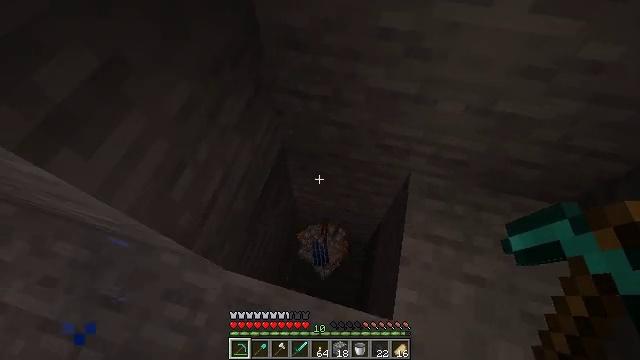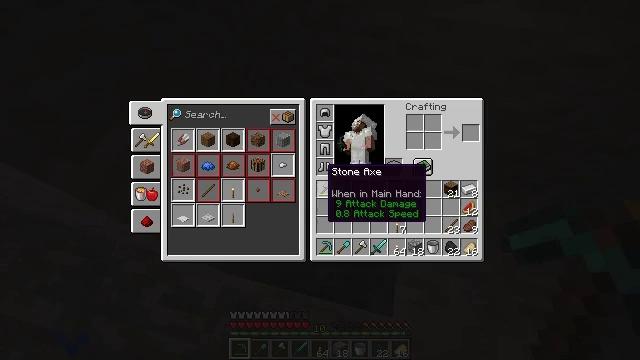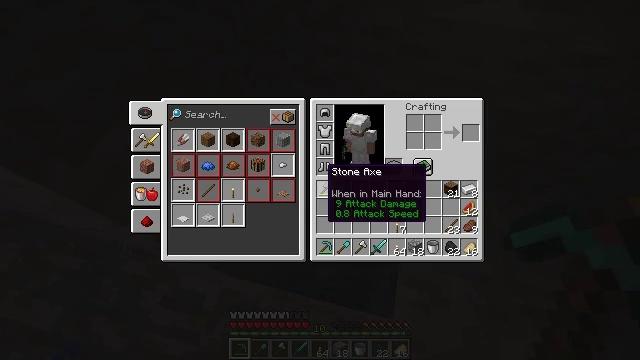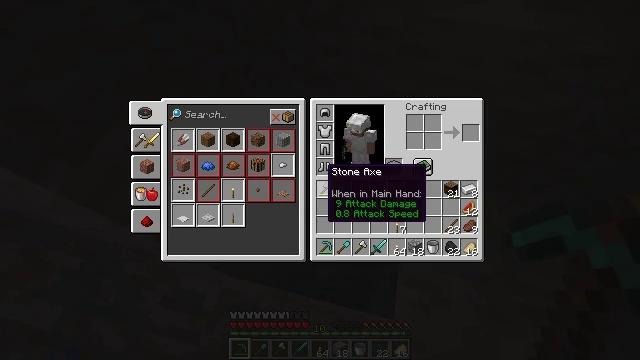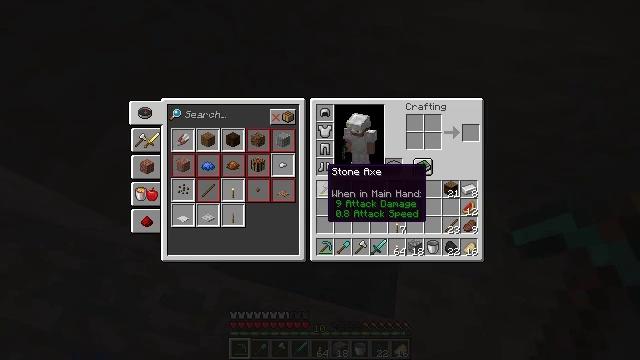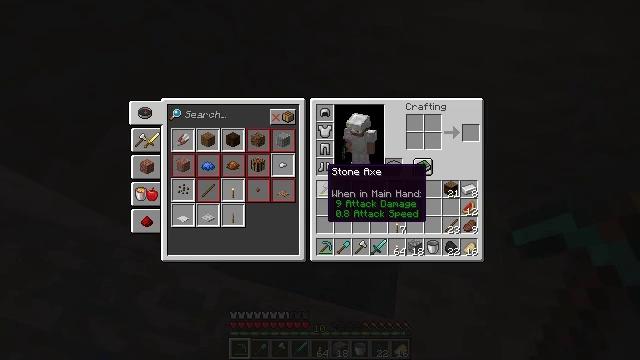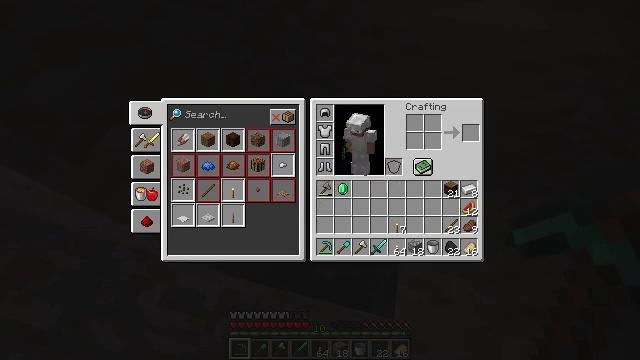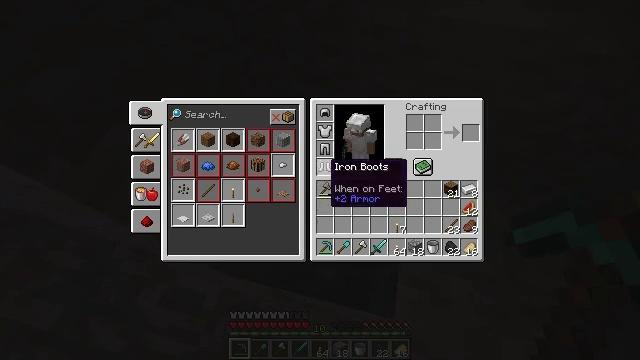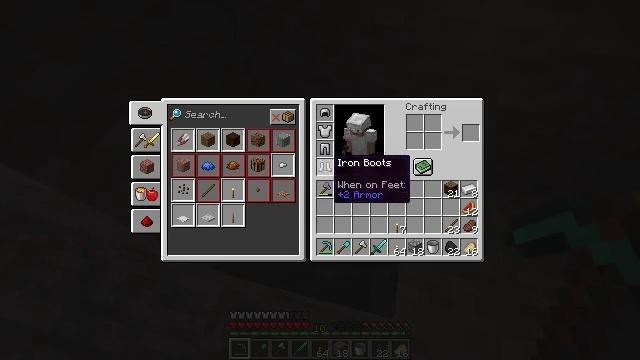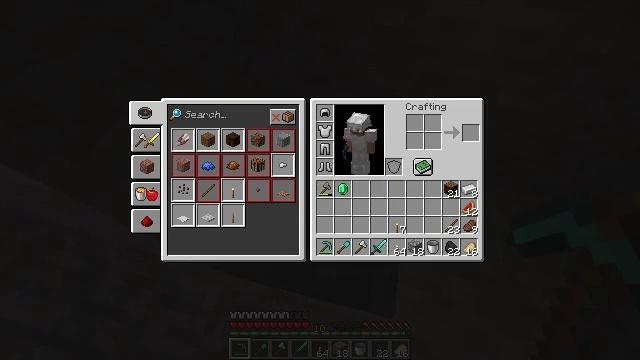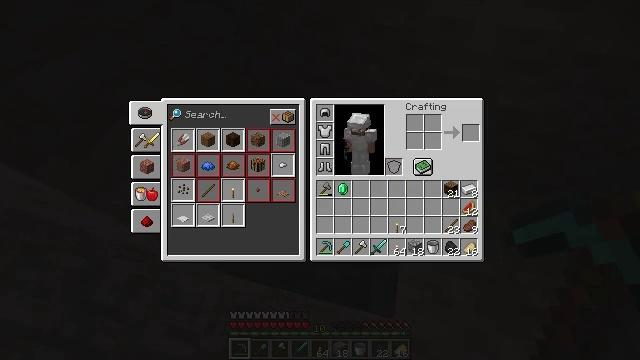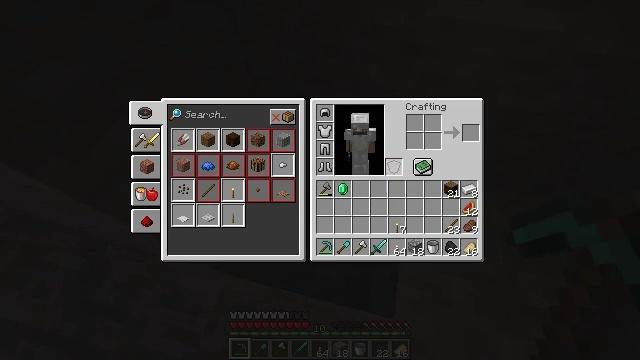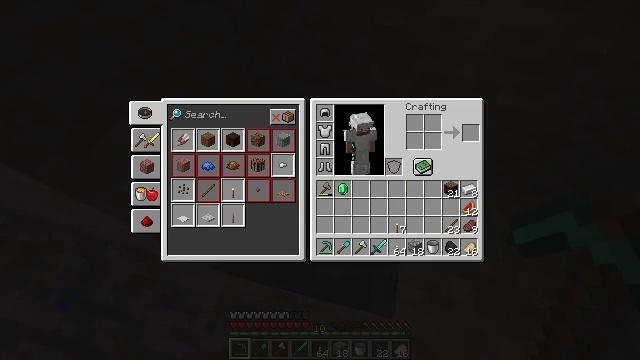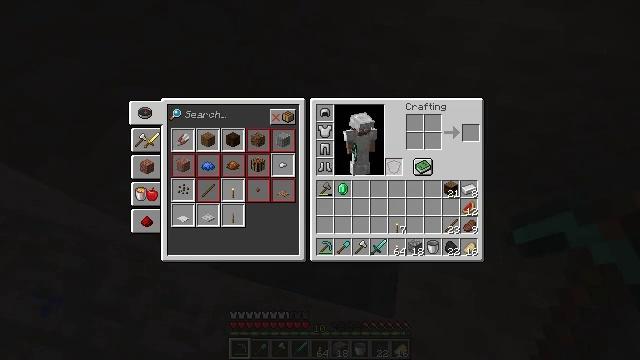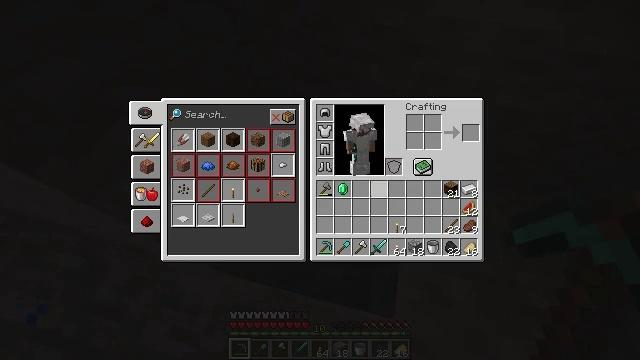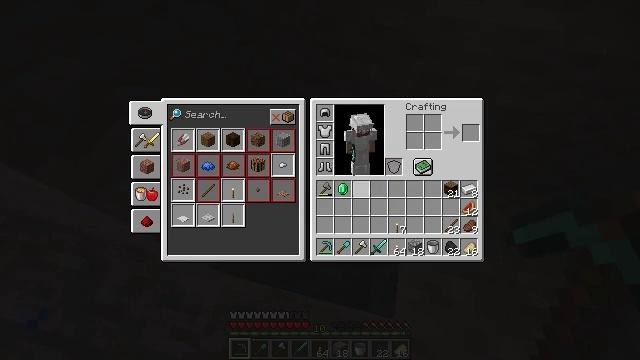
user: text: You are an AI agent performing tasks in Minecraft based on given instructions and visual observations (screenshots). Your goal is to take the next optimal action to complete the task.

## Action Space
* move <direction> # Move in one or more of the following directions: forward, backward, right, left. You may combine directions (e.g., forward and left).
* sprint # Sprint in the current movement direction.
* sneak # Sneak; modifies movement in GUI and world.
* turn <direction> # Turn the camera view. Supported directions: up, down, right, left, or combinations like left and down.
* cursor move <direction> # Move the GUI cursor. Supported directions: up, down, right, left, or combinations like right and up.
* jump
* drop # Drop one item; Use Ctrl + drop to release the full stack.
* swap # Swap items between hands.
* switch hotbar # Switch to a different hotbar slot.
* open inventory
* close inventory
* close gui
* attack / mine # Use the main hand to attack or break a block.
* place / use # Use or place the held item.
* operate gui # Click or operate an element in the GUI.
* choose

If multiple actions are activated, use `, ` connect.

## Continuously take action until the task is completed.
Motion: motion action
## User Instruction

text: Remove an emerald from the inventory.
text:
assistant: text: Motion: turn right, close inventory
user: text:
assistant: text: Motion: close inventory
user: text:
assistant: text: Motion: close inventory
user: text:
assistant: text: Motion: open gui
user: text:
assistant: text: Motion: no_op
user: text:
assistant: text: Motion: no_op
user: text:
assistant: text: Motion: no_op
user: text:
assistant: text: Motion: no_op
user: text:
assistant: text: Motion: cursor move right
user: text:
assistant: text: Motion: cursor move right
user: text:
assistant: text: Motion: cursor move right
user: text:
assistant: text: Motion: cursor move right
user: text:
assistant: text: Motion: no_op
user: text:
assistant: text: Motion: cursor move left
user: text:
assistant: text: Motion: cursor move left
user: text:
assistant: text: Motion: cursor move left
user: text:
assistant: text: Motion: no_op
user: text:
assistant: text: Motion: no_op
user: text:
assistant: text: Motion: no_op
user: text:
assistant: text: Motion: operate gui
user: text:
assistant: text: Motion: operate gui
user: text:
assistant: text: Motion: cursor move right and up, operate gui
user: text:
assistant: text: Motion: cursor move right and up
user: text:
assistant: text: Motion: cursor move right and up
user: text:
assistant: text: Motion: cursor move right and up
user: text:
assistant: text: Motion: cursor move right, operate gui
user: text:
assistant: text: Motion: operate gui
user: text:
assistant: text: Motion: operate gui
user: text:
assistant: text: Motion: cursor move left and down
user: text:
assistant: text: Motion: cursor move left and down